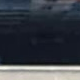
Vehicle type: Car